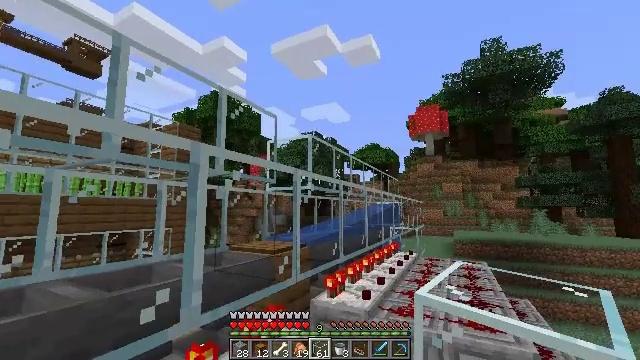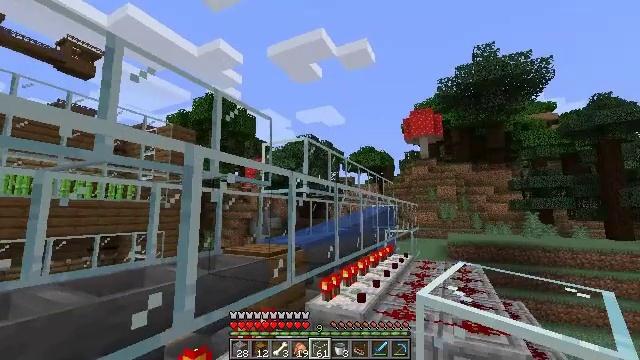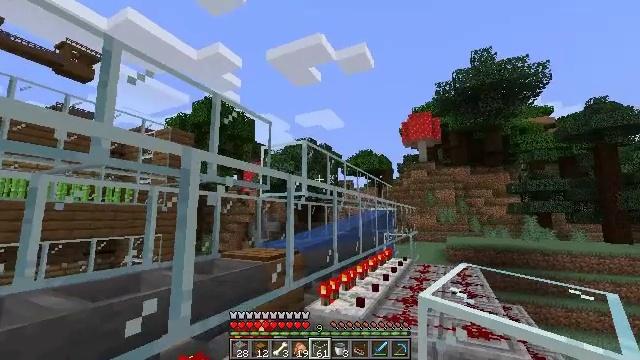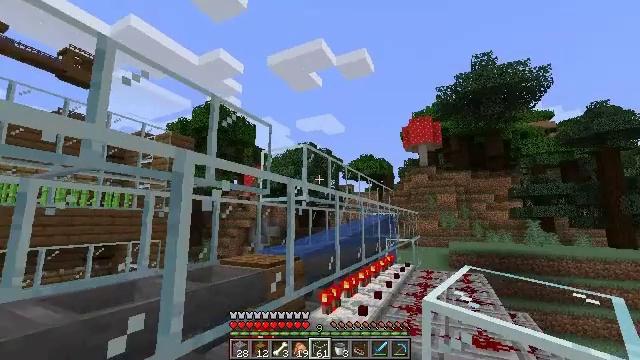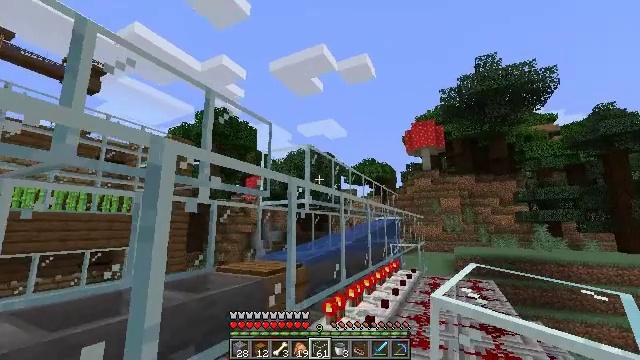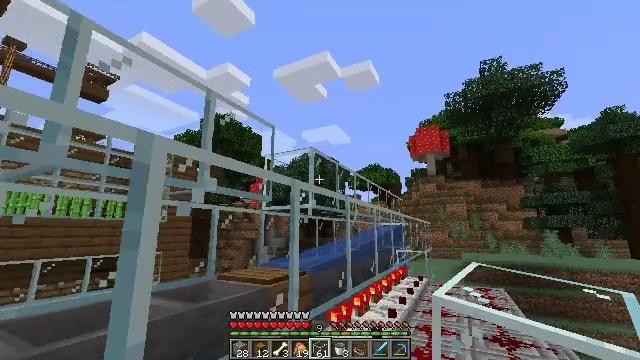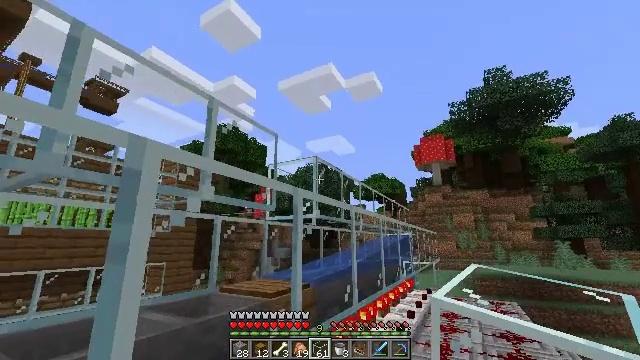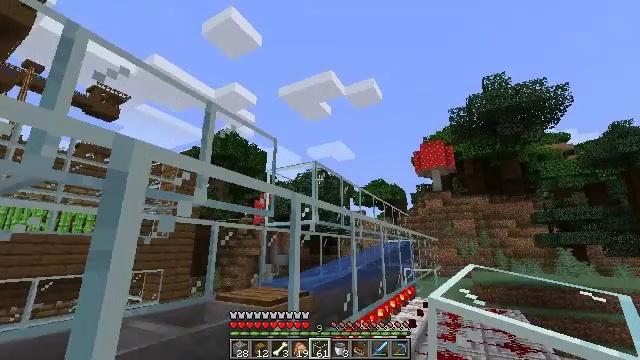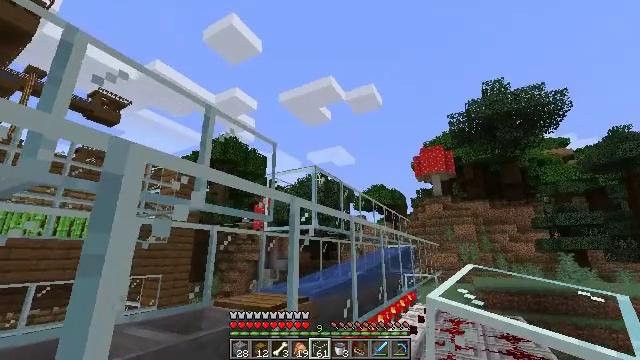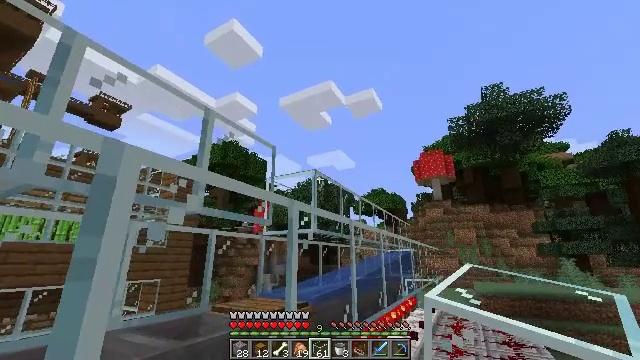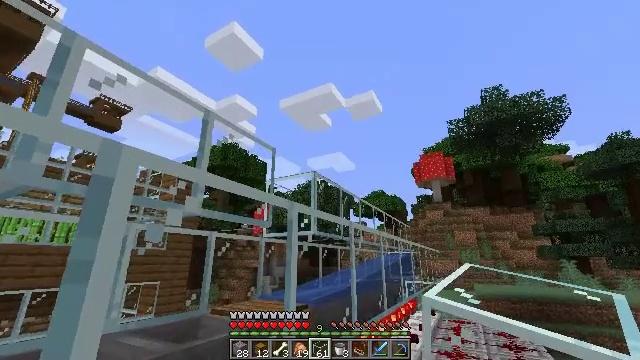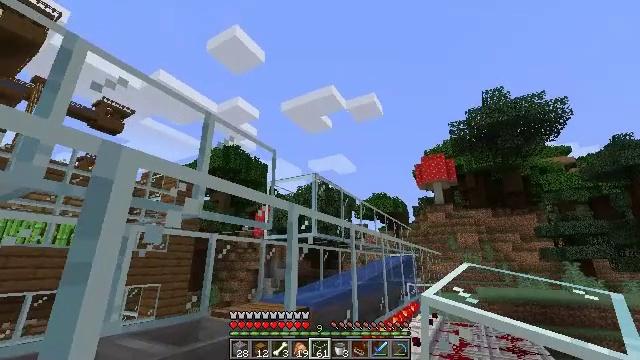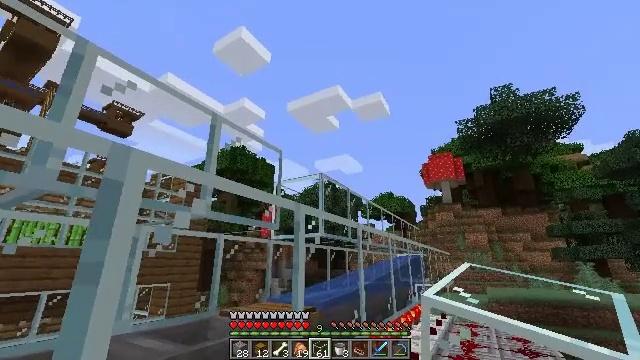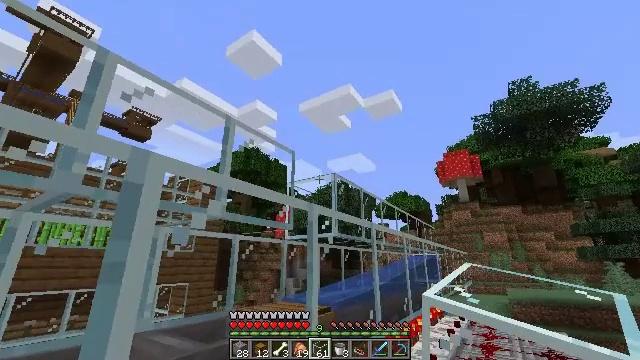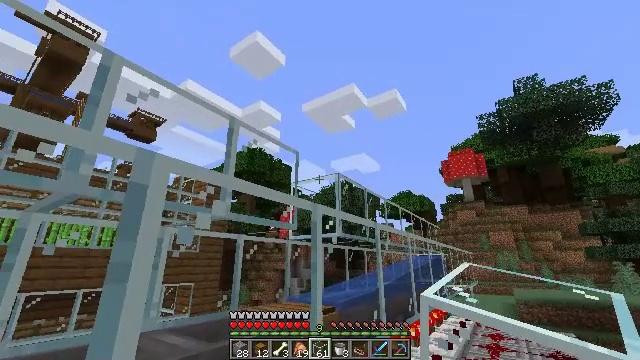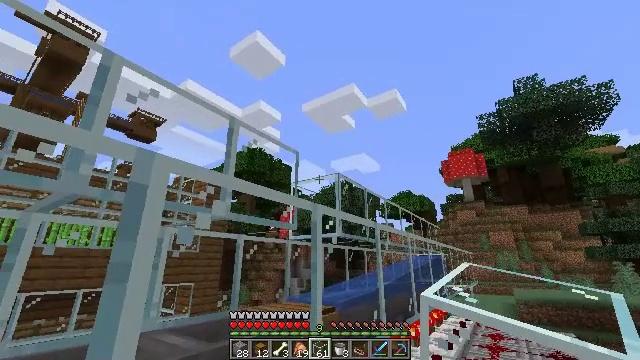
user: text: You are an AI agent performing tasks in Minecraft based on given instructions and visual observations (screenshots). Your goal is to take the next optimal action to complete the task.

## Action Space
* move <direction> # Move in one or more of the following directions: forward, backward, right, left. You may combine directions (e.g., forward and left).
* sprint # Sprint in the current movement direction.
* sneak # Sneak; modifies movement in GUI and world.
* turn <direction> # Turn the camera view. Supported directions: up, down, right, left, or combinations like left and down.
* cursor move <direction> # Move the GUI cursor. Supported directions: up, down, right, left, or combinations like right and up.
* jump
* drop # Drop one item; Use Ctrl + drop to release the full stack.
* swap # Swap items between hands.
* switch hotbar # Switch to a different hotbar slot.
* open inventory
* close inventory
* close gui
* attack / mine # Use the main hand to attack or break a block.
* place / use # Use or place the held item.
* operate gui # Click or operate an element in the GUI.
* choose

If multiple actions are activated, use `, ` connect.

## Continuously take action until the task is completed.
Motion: motion action
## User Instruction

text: Shovel up some gravel.
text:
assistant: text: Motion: turn right
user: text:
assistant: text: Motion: move forward
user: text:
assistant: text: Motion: move forward, turn up
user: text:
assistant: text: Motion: move forward, turn up
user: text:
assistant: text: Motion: turn up
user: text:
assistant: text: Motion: turn left and up
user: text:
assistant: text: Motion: turn up
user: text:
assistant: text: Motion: turn up
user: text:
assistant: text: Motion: no_op
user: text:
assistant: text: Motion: no_op
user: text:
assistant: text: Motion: no_op
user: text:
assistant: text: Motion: turn left
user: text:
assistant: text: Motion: turn left
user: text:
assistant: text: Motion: no_op
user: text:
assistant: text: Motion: no_op
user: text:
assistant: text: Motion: no_op
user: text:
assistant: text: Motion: no_op
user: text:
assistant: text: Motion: no_op
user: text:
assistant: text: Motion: no_op
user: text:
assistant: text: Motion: no_op
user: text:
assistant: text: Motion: no_op
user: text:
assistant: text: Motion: no_op
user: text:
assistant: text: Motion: no_op
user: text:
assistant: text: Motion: no_op
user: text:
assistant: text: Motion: no_op
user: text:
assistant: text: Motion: no_op
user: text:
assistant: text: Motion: no_op
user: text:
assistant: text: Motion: no_op
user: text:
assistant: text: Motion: no_op
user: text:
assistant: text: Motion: no_op